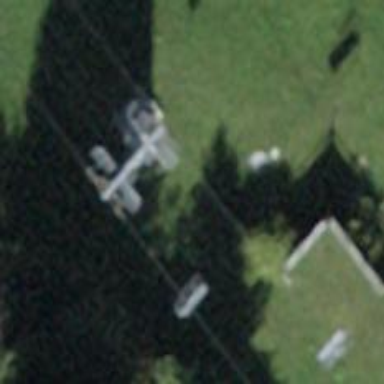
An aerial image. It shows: Pylon for aerialway.